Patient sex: F
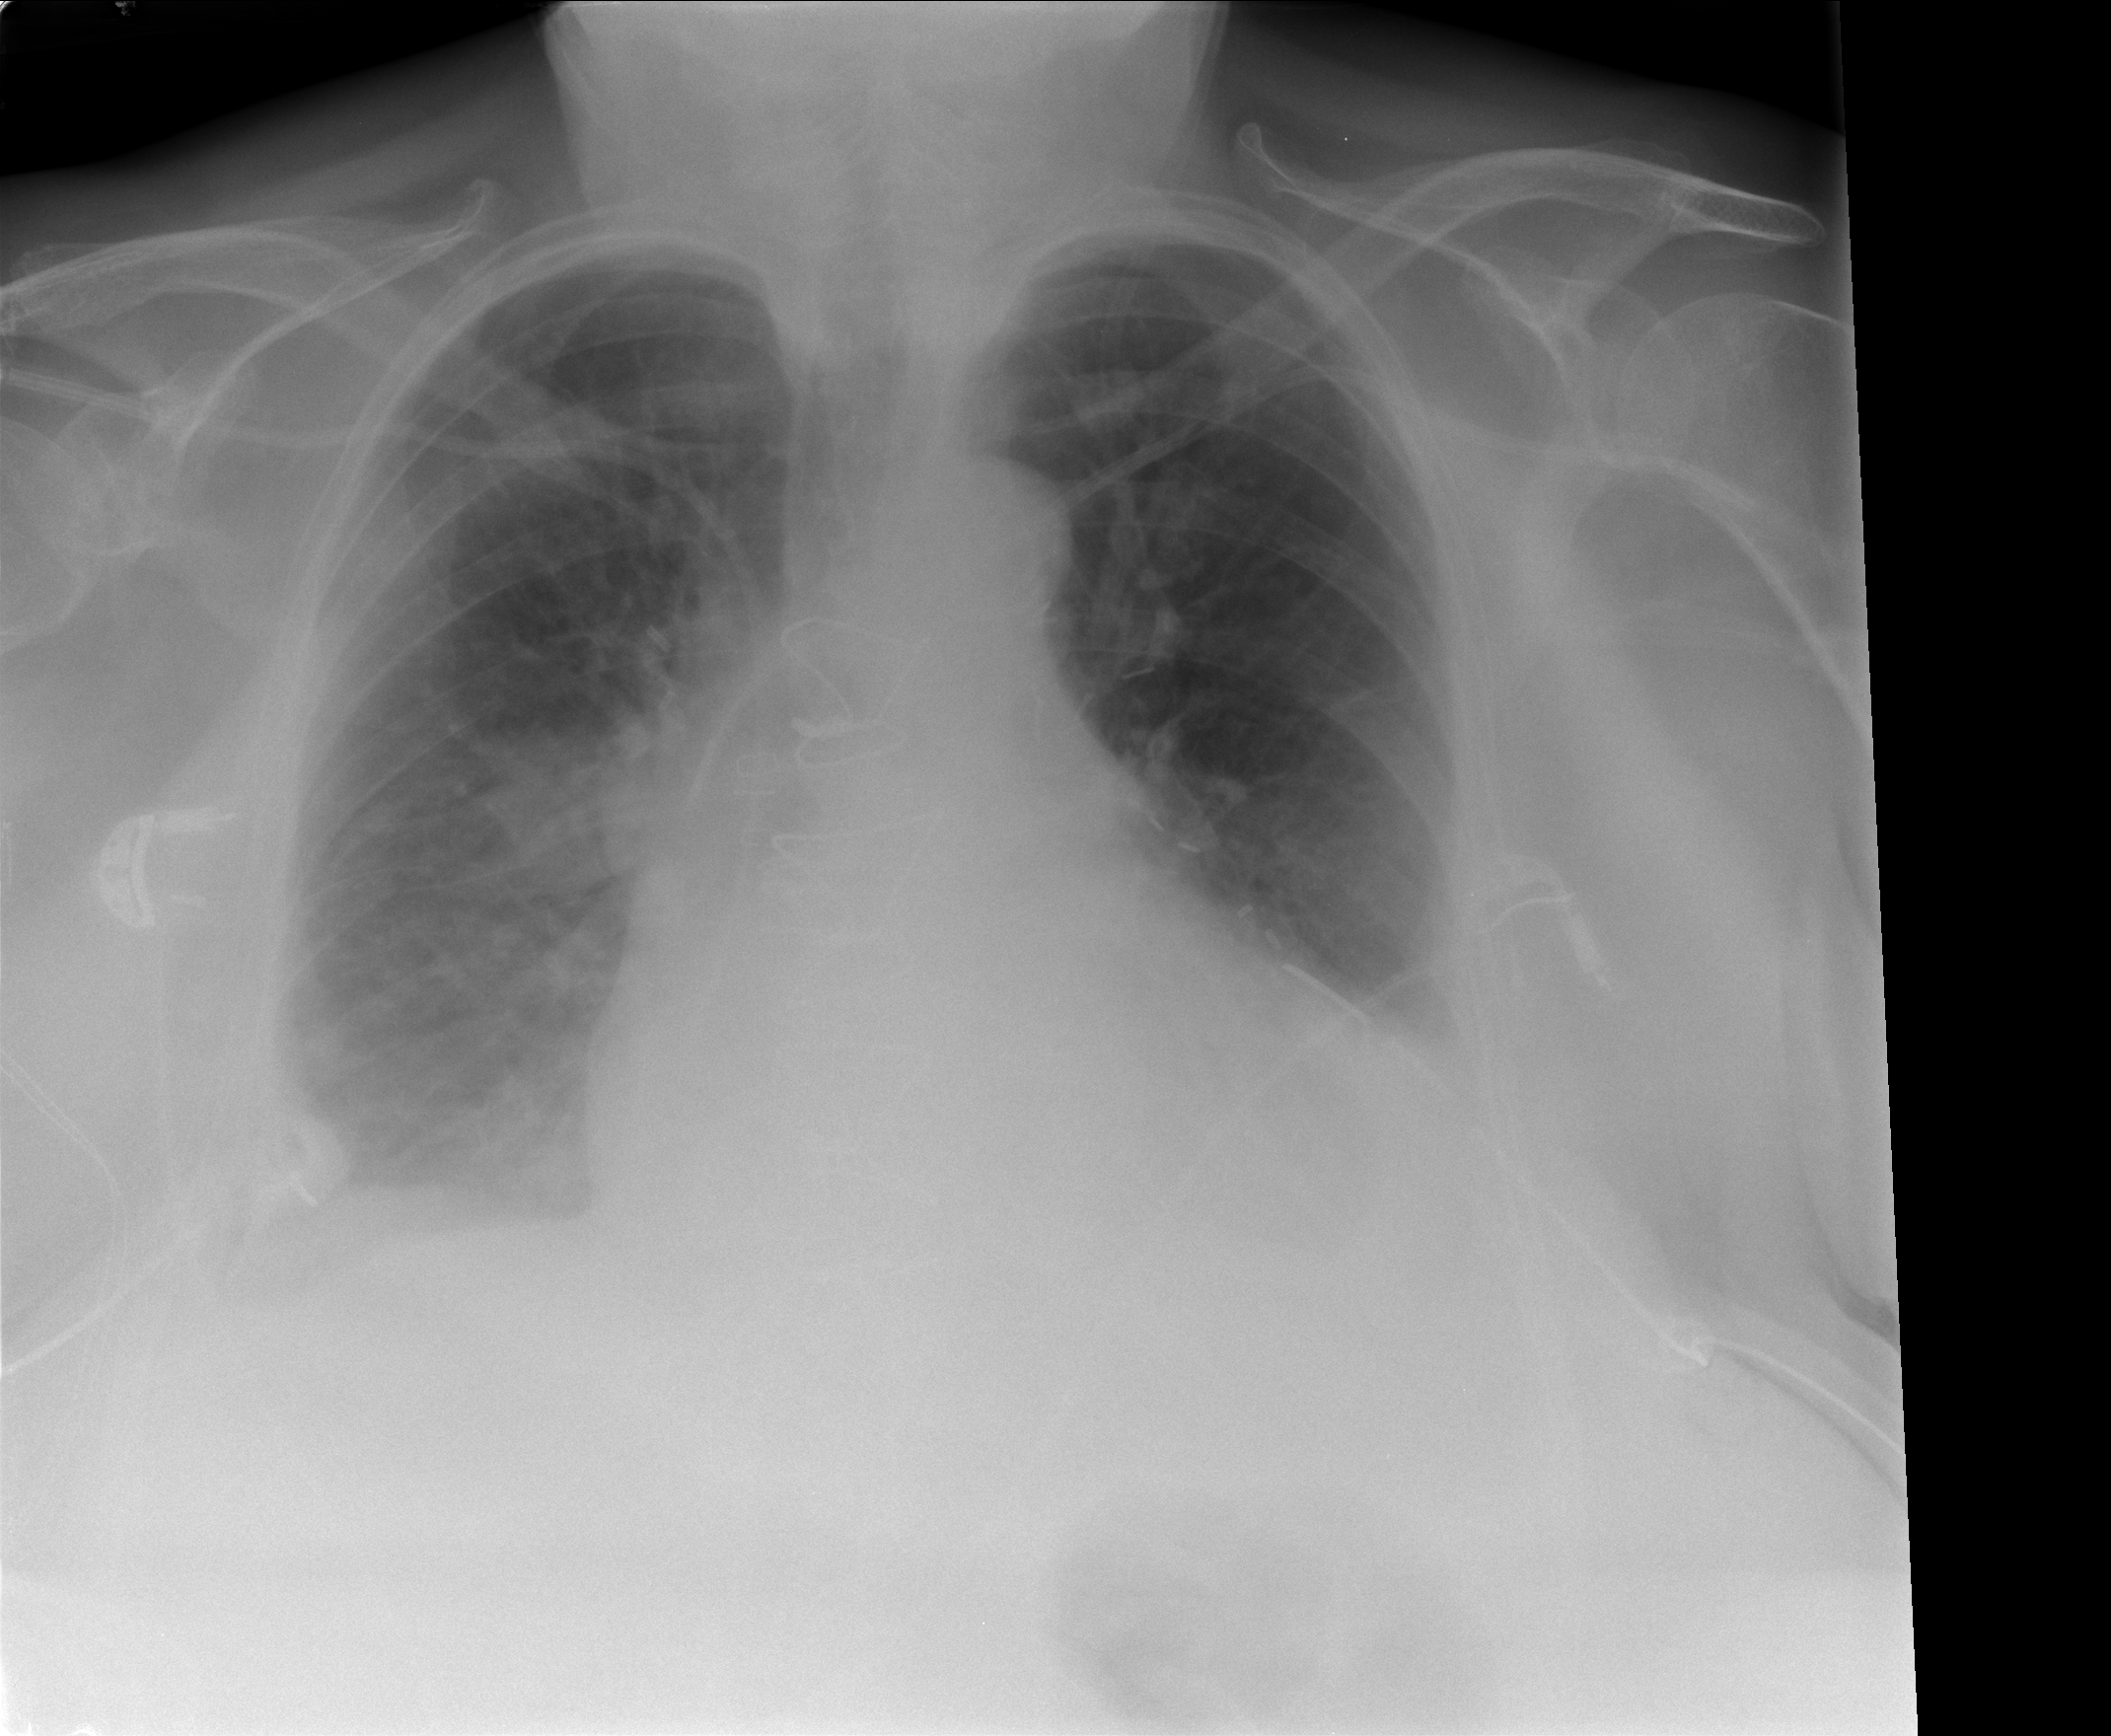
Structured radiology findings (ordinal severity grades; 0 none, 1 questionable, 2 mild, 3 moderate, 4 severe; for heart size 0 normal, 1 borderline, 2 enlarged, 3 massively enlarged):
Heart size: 2
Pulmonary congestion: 0
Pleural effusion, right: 2
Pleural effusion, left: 1
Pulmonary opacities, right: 0
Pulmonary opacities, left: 0
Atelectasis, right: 2
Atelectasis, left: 2